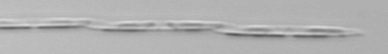
Label: Pseudo-nitzschia